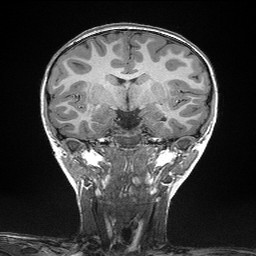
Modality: T1w
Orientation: sagittal
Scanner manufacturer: siemens
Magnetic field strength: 3 T
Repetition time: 2.3 s
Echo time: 0.00298 s